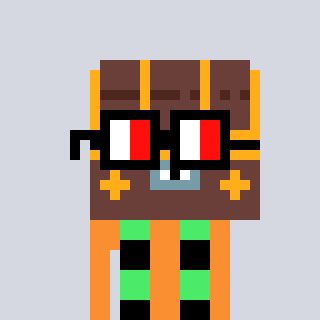
a pixel art character with square glasses with black frames and red eyes, a treasure chest-shaped head and a orange-colored body on a cool background